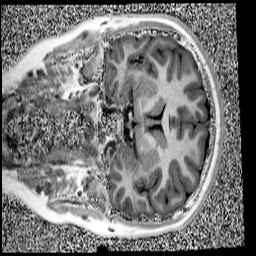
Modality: UNIT1
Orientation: coronal
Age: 13
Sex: female
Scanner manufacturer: siemens
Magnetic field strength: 3 T
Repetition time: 4 s
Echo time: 0.00299 s